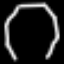
Label: octagon